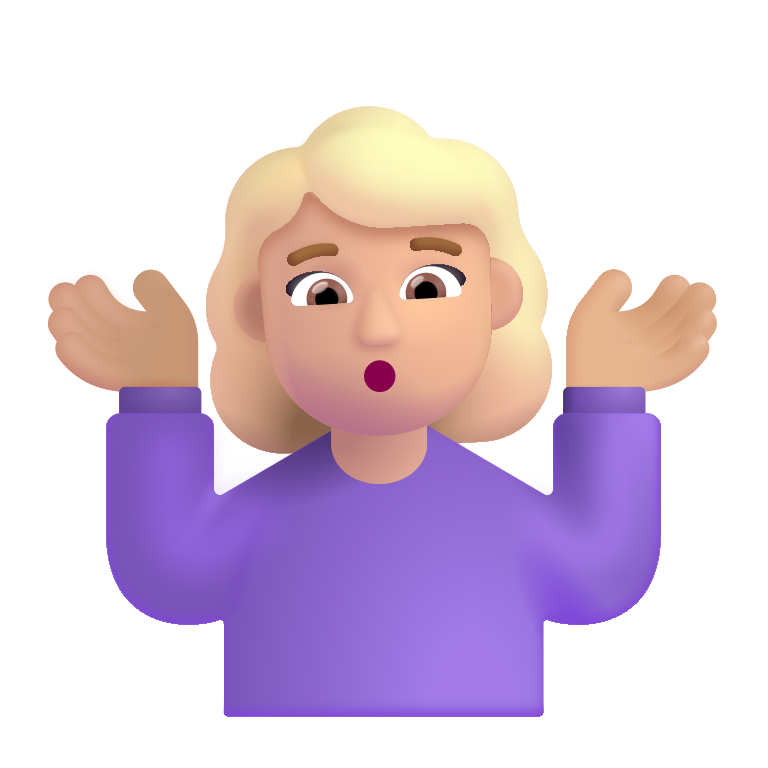
woman shrugging color  light